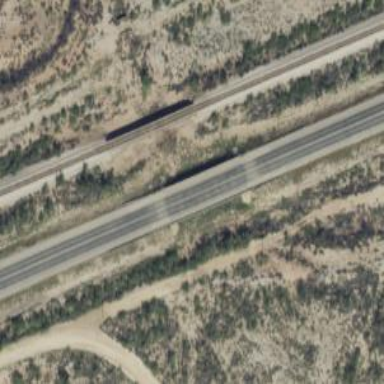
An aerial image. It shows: Primary highway.